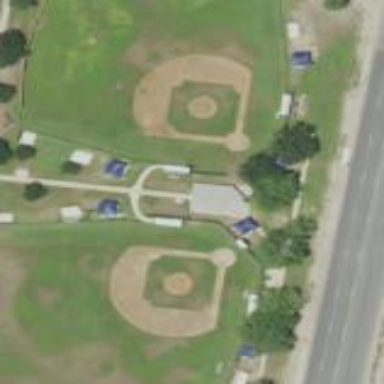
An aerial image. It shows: Baseball pitch with grass surface surrounded by chain link fence.